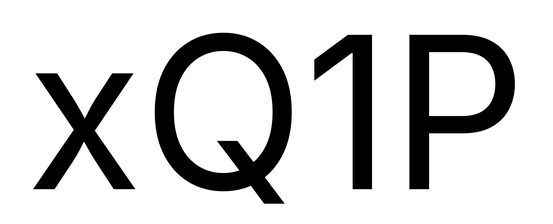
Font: Inter_Regular